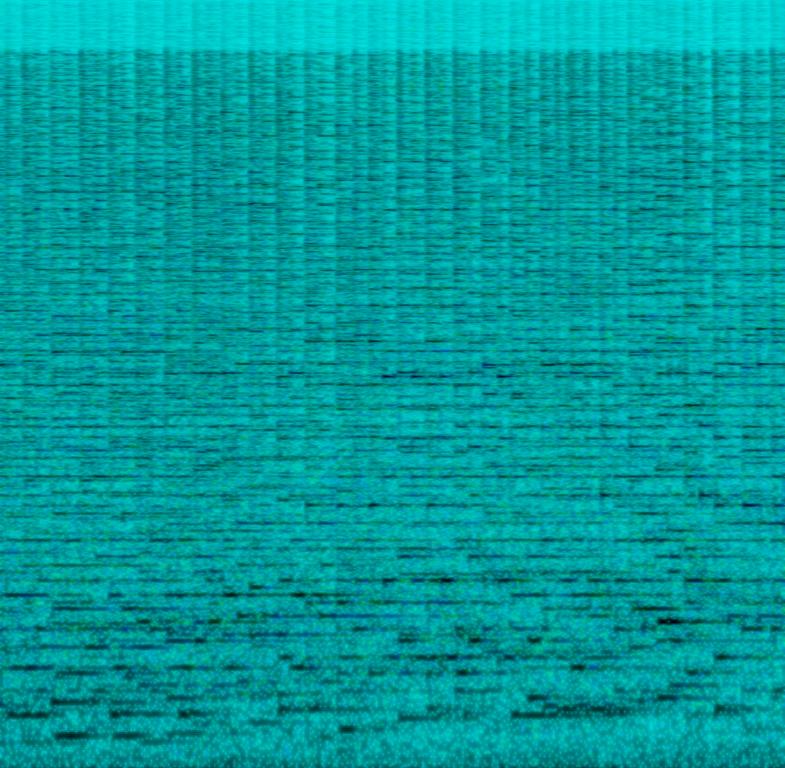
This song is played on a harpsichord. The harpsichord plays the bass and treble notes. This is a classical composition. There are no other instruments in this song. There are no voices in this song. This song can be used when a member of royalty arrives at a palace.